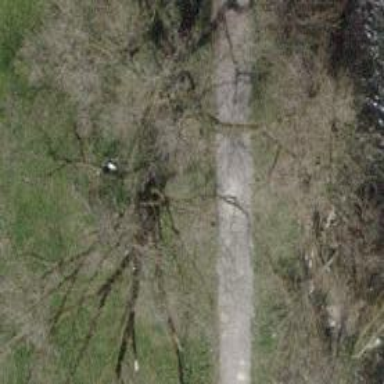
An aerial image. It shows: Path.